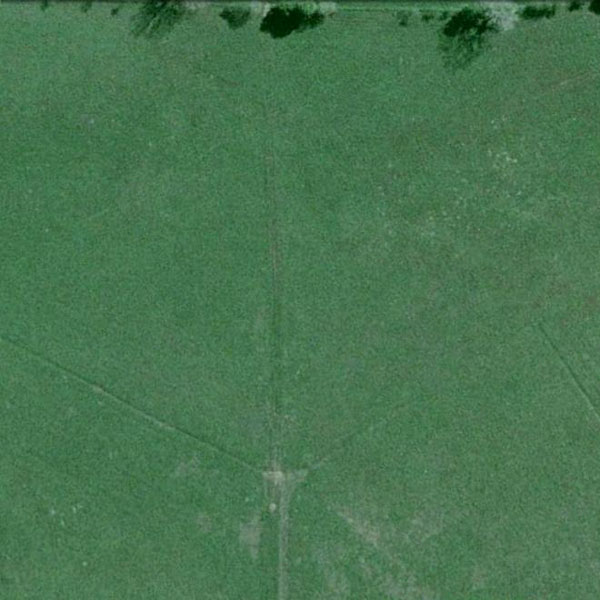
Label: Meadow